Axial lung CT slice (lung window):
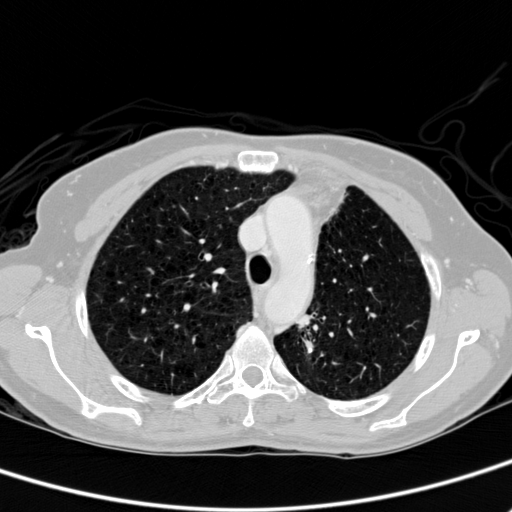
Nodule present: no